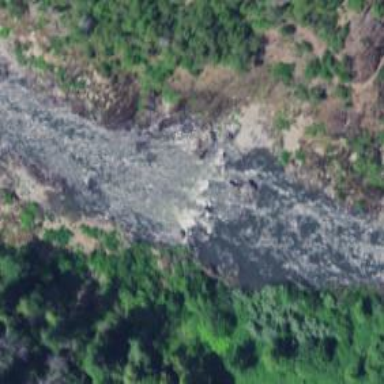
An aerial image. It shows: Scene featuring rapids in waterway.